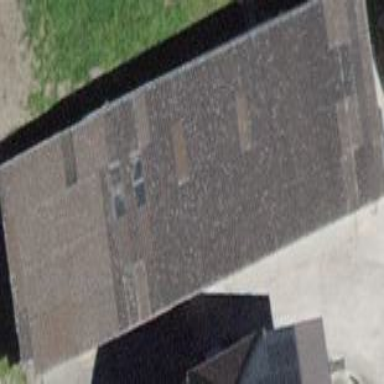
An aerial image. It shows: Barn.